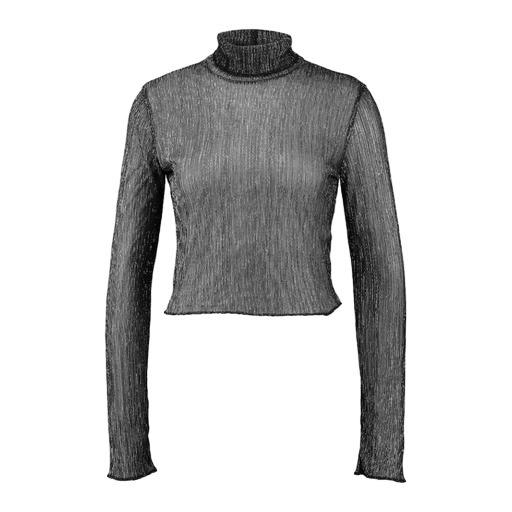
gray long-sleeve mesh turtleneck tee, long sleeved sheer t-shirt, high-neck top, white background